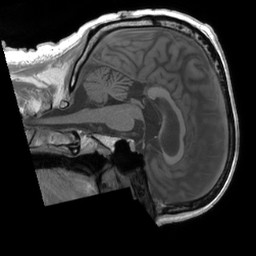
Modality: T1w
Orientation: sagittal
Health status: ill
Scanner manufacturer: siemens
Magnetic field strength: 3 T
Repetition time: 0.4 s
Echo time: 0.00246 s